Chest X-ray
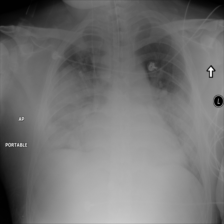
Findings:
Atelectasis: negative
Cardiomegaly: negative
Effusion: negative
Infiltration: positive
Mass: negative
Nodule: negative
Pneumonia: negative
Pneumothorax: negative
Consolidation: negative
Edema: negative
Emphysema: negative
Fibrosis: negative
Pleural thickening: negative
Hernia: negative